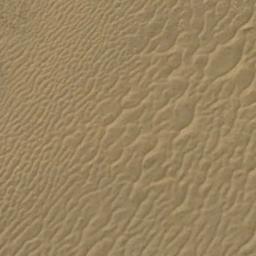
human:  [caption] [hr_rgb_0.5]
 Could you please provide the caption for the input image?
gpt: The desert has yellow sand and many fixed dunes of different sizes .

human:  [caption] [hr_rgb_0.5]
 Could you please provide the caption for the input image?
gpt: This is a yellow desert with wavy stripes .

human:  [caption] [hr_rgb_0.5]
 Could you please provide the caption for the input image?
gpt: There are many lines in the desert .

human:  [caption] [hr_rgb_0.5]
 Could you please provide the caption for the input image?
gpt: The desert is full of yellow sand .

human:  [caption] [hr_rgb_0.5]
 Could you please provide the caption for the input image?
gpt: A yellow sandy desert with patterned stripes .